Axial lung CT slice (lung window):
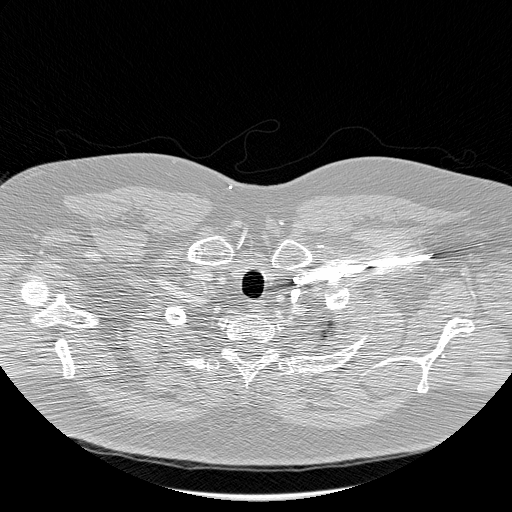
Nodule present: no